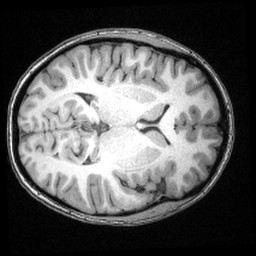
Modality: T1w
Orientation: axial
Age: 28
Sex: female
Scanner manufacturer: siemens
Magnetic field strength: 3 T
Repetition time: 2.4 s
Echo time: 0.00374 s